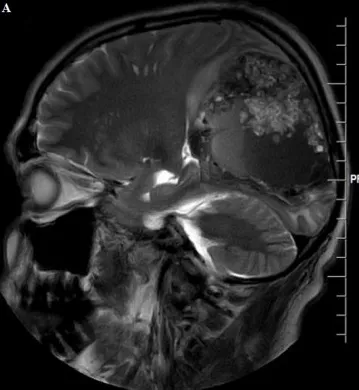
A,B) MRI of the brain showing multiple areas of blooming in right parieto-occipital region on susceptibility weighted imaging (SWI).
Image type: radiology (mri)